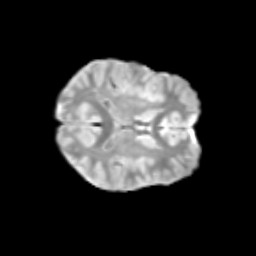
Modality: T2w
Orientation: axial
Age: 11
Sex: male
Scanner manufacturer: siemens
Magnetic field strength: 3 T
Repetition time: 3.8 s
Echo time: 0.07 s